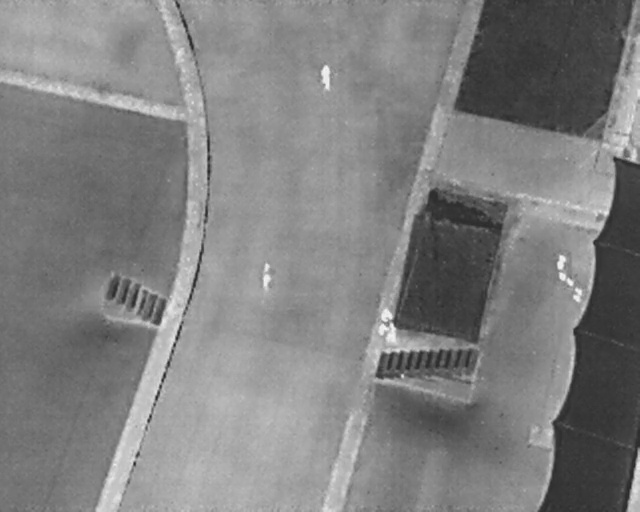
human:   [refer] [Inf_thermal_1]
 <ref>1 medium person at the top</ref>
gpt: <box>[[48, 13, 52, 16, 176]]</box>

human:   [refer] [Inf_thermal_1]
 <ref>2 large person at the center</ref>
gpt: <box>[[39, 52, 44, 54, 2], [57, 61, 62, 63, 2]]</box>